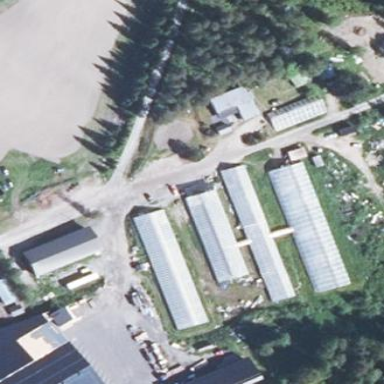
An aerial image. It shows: Commercial area that includes farm.